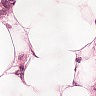
Metastatic tissue present: yes